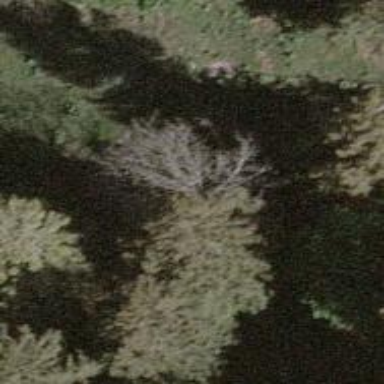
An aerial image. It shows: Beautiful tree in nature.